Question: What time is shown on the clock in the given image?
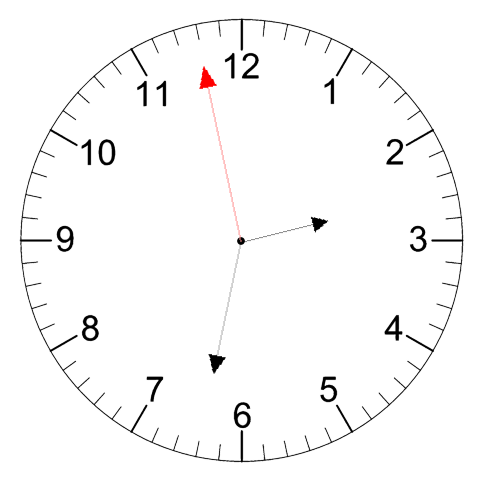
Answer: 02:31:58